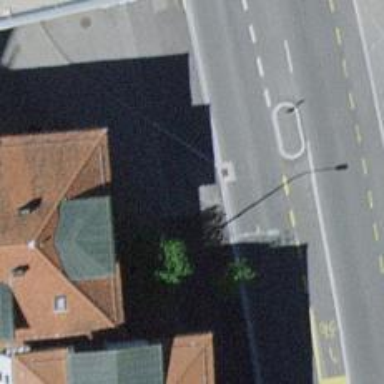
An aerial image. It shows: Post box is visible.